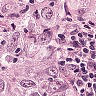
Metastatic tissue present: yes